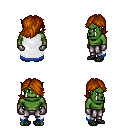
a pixel art fantasy rpg character, male body template, orc, green skin, white trimmed cape, metal pants, brunette swoop hairstyle, metal gloves, ghillies, four views (front, back, left, right), 2x2 character sprite sheet, small pixel art, hard edges, no anti-aliasing